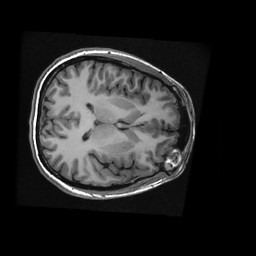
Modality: T1w
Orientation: axial
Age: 30
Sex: female
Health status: healthy
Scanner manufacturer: ge
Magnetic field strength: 3 T
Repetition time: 0.0084 s
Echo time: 0.003092 s